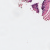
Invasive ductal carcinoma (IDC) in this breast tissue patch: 0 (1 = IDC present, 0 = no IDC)